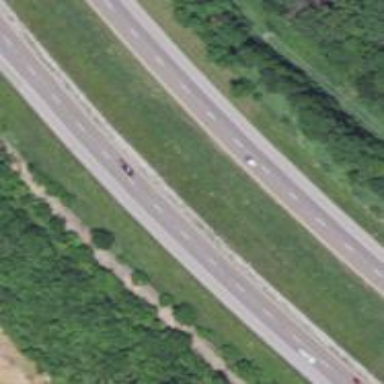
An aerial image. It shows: Expressway with asphalt surface classified as trunk highway.